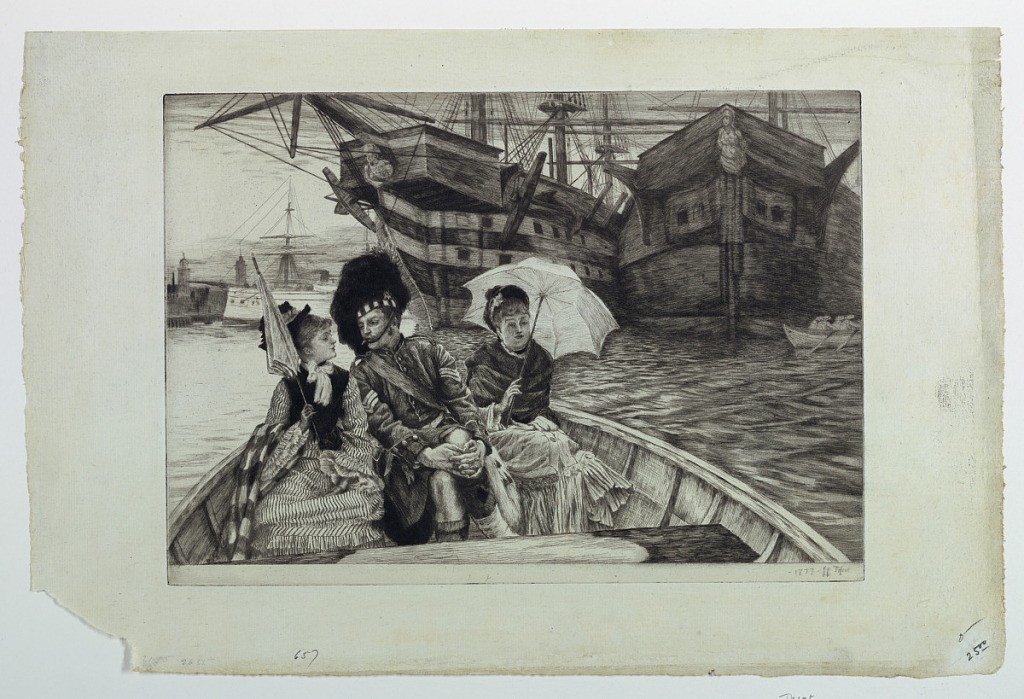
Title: My Heart Balances Between The Two
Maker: James Joseph Tissot, French, 1836 – 1902
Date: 1877
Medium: Etching and drypoint on paper
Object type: Print
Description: In the foreground a small boat is partially seen. In the boat a man in Highlander's uniform, is seated between two young women. Battleships in background.